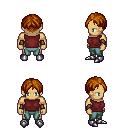
a pixel art fantasy rpg character, male body template, human, tanned skin, maroon sleeveless shirt, teal pants, brunette parted hairstyle, cloth bracers, metal boots, four views (front, back, left, right), 2x2 character sprite sheet, small pixel art, hard edges, no anti-aliasing